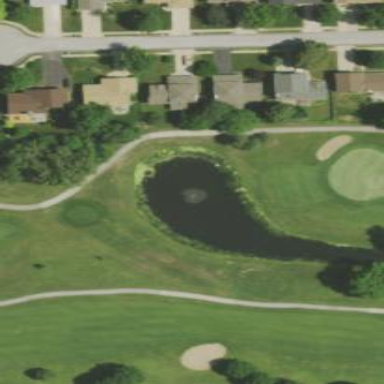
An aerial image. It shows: Golf water hazard situated in natural water feature.